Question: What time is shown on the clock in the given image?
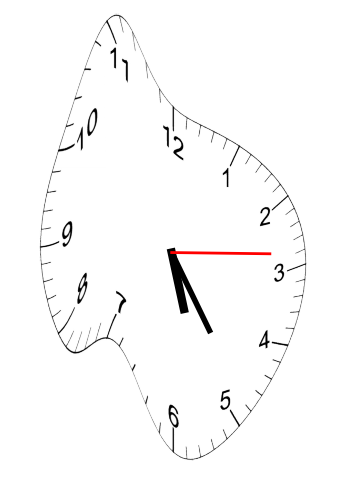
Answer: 05:24:14